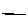
Label: line